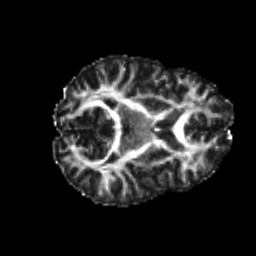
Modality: FA
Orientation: axial
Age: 22
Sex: female
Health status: healthy
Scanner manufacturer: philips
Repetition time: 7.391 s
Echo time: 0.08599 s